Field crop: tomato
Growth stage: 1
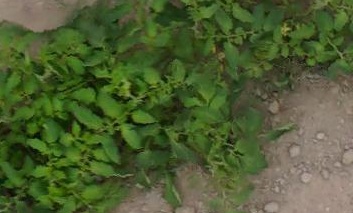
Species: tomato